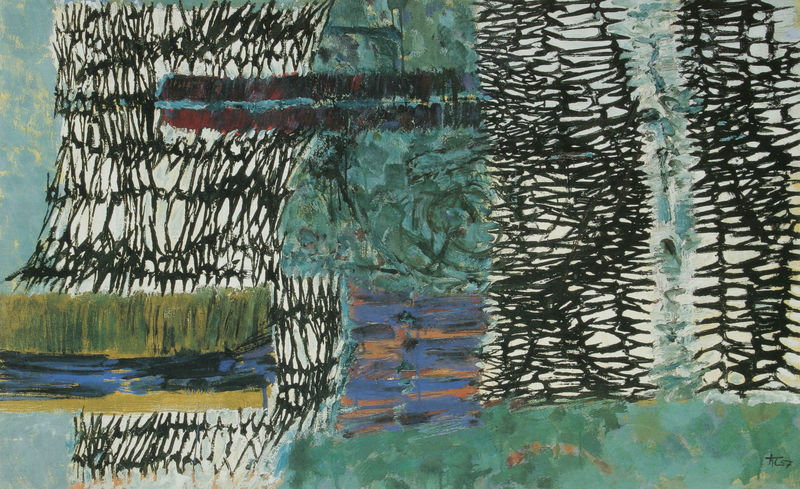
Titel: Zäsur II
Künstler: Hann Trier
Institution: Im Besitz des Künstlers
Schlagwörter: blau, wasser, weiß, fluss, gelb, grün, ocker, ufer, braun, bunt, grau, mitte, orange, schwarz, säule, türkis, gras, rot, beige, malerei, muster, gesicht, signatur, öl, bach, schilf, welle, wellen, moderne, abstrakt, fläche, flächen, modern, formen, linien, duktus, striche, abstraktion, abstrahiert, rechtecke, tusche, unterschrift, gemalt, linie, farbflächen, form, strich, quer, senkrecht, blaugrün, tempera, netz, längs, mittig, gleichgewicht, fischernetz, gekritzel, waagrecht, ausgewogenheit, farbharmonie, signattur, stichge